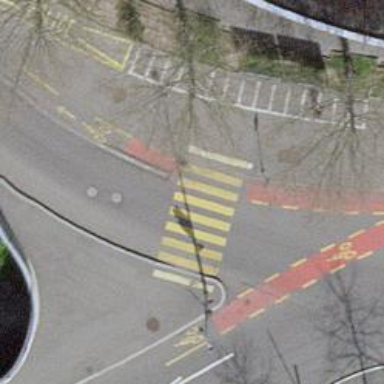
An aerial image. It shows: Uncontrolled zebra crossing with notable zebra markings.